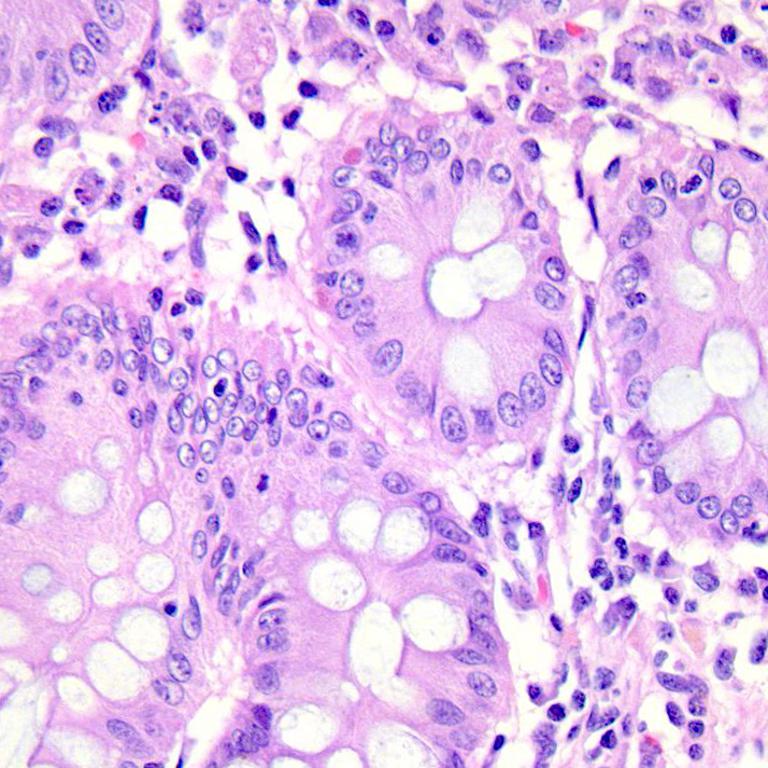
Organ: colon
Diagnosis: benign